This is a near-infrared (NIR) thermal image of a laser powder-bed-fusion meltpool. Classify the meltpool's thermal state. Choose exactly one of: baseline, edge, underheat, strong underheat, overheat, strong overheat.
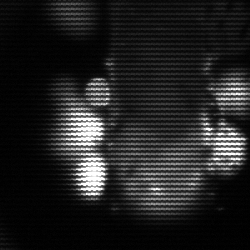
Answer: strong underheat